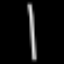
Label: line